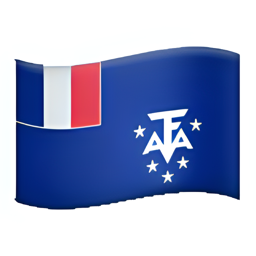
Name: flag for french southern territories
Emoji: 🇹🇫
Group: Flags
Sub-group: country-flag